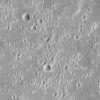
Atmospheric dust classification: not_dusty